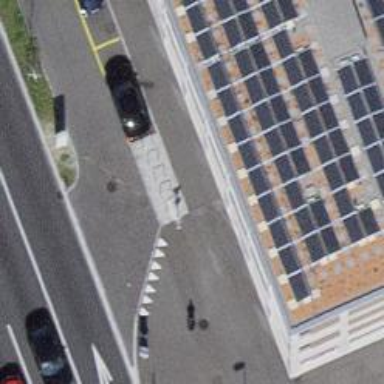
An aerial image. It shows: Bicycle parking area with stands.